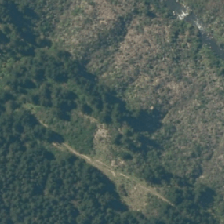
Land cover: grose_broom